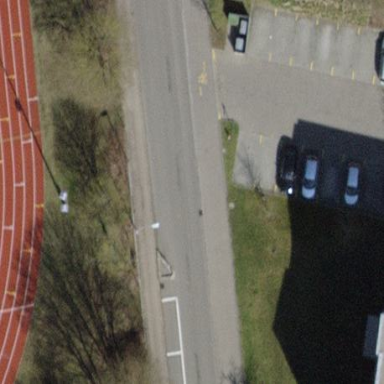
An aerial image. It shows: Street side parking area.